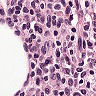
Metastatic tissue present: no